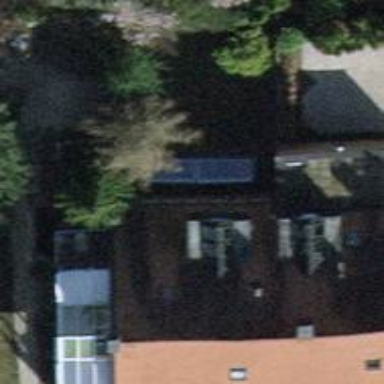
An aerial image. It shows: The building has gabled roof.